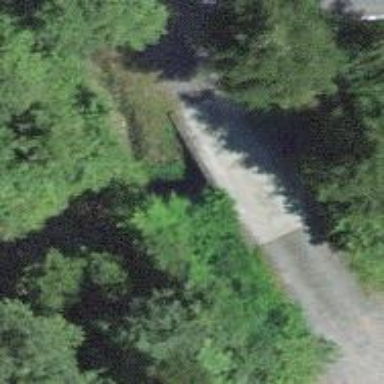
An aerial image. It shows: Service road on bridge.